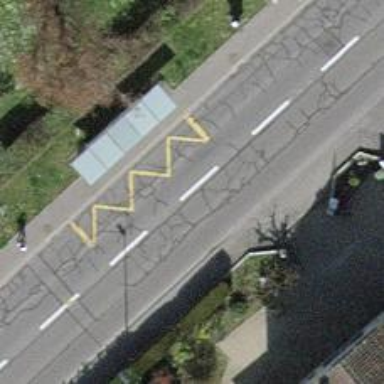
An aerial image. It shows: Bus stop with shelter for public transportation.